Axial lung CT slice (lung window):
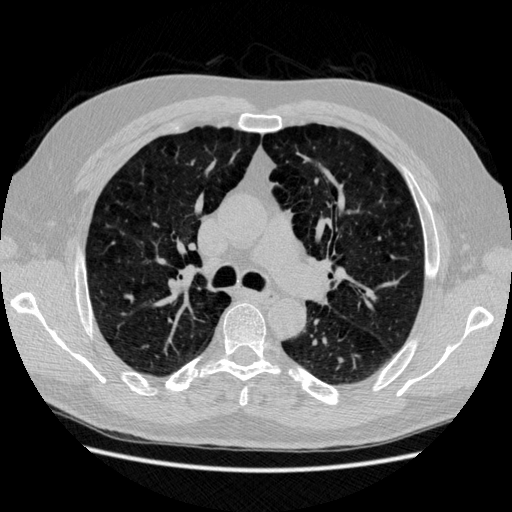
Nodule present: no